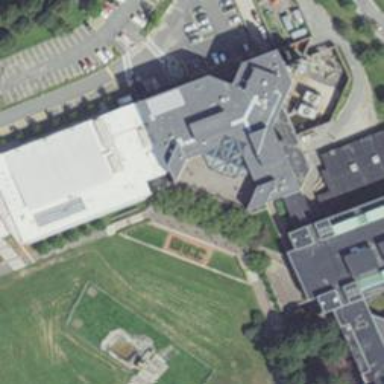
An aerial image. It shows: University building.